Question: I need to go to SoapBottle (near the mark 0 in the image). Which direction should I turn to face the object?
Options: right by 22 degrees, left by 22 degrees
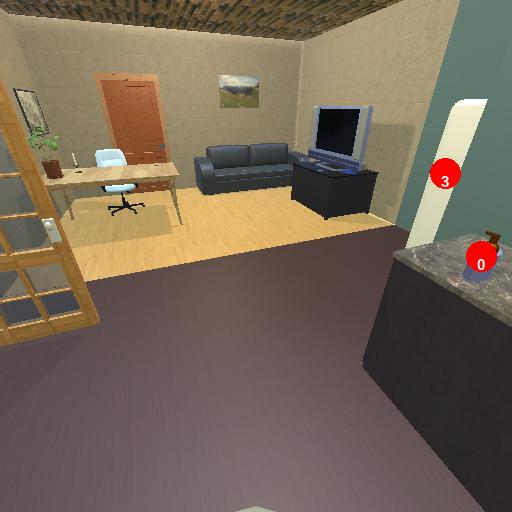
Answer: right by 22 degrees